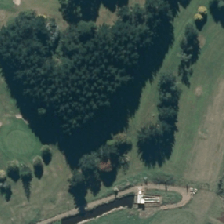
Land cover: urban_parkland